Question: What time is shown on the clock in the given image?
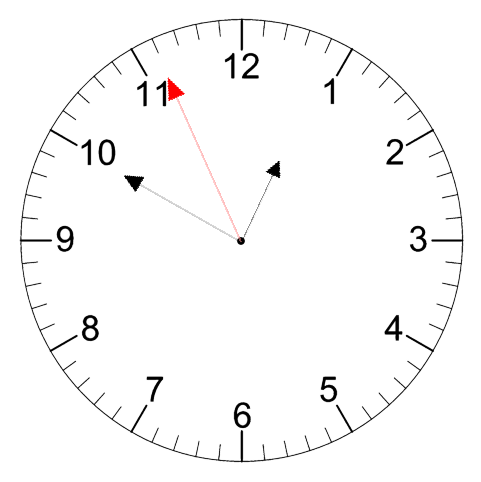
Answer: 12:49:56